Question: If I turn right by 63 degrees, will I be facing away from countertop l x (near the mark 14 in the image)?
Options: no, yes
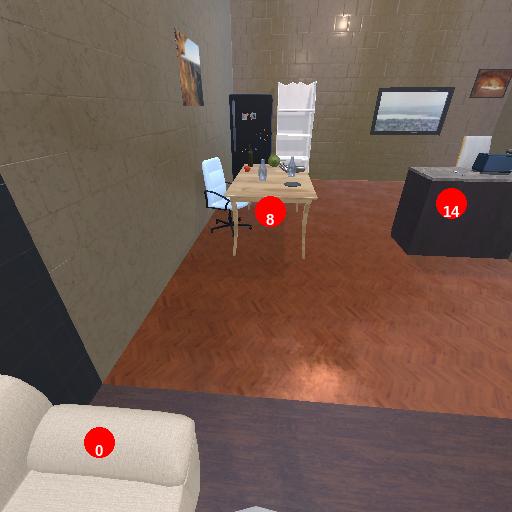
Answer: no